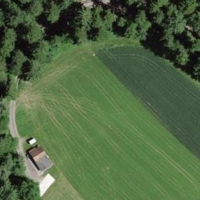
EUNIS habitat code: 52
Species observed at this site:
Oxalis acetosella